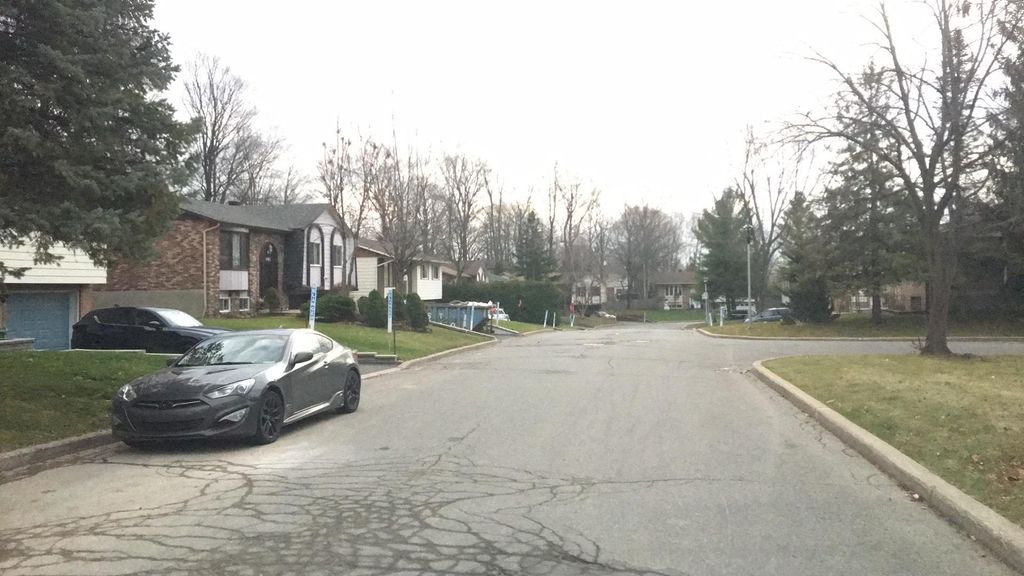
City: montreal